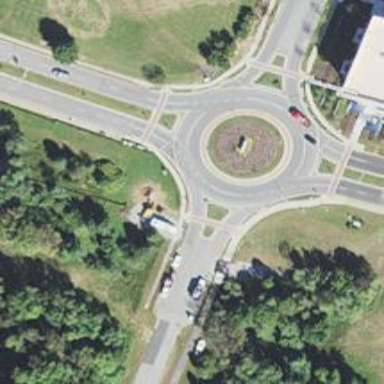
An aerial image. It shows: Tertiary road leading to roundabout junction.